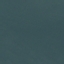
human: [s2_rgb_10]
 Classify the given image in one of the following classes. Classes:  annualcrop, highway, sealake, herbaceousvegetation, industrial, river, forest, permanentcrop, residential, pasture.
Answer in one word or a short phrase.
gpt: SeaLake